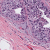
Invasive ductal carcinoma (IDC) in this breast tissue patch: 0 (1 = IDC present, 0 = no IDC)